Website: home-depot
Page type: customer-info-address
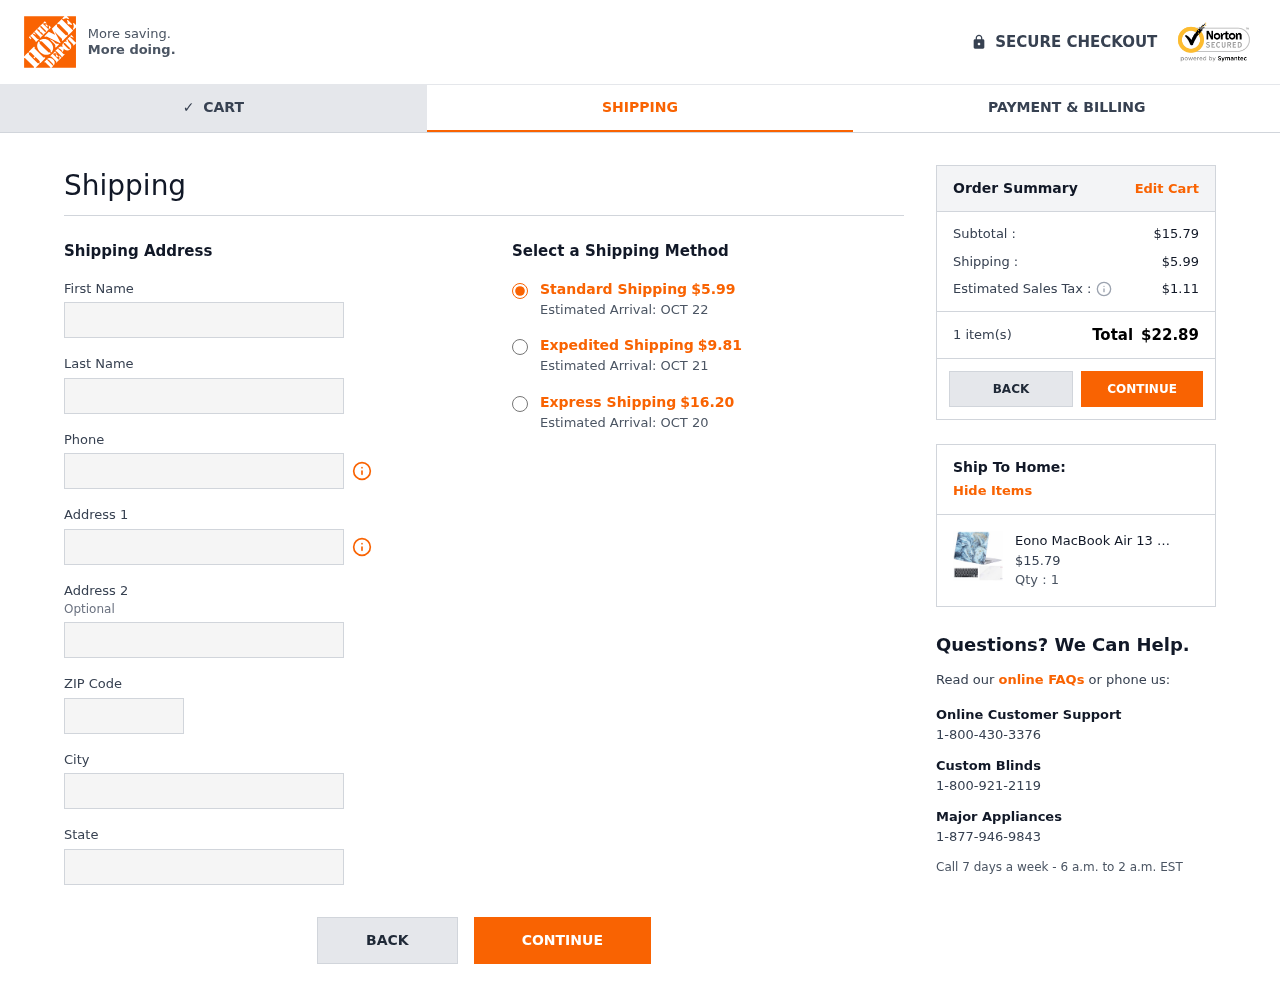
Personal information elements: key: PII_CITY
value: Alexandrafurt
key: PII_FIRSTNAME
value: Paul
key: PII_LASTNAME
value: Reynolds
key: PII_PHONE
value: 3234631568
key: PII_POSTCODE
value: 08421
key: PII_STATE
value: PW
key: PII_STREET
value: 29145 Elliott Drives
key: PII_STREET2
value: Suite 404
Product elements: key: PRODUCT1_NAME
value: Eono MacBook Air 13 Case 2010-2017 Release A1369 A1466, Plastic Hard Shell&Keyboard Cover&Screen Pro
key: PRODUCT1_PRICE
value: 15.79
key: PRODUCT1_QUANTITY
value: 1
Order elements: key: ORDER_SHIPPING_COST
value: $5.99
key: ORDER_DELIVERY_DATE
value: Estimated Arrival: OCT 22
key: ORDER_SHIPPING_COST_EXPEDITED
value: $9.81
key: ORDER_DELIVERY_DATE_EXPEDITED
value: Estimated Arrival: OCT 21
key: ORDER_SHIPPING_COST_EXPRESS
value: $16.20
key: ORDER_DELIVERY_DATE_EXPRESS
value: Estimated Arrival: OCT 20
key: ORDER_SUBTOTAL
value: $15.79
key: ORDER_TAX
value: $1.11
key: ORDER_NUM_ITEMS
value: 1 item(s)
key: ORDER_TOTAL
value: $22.89